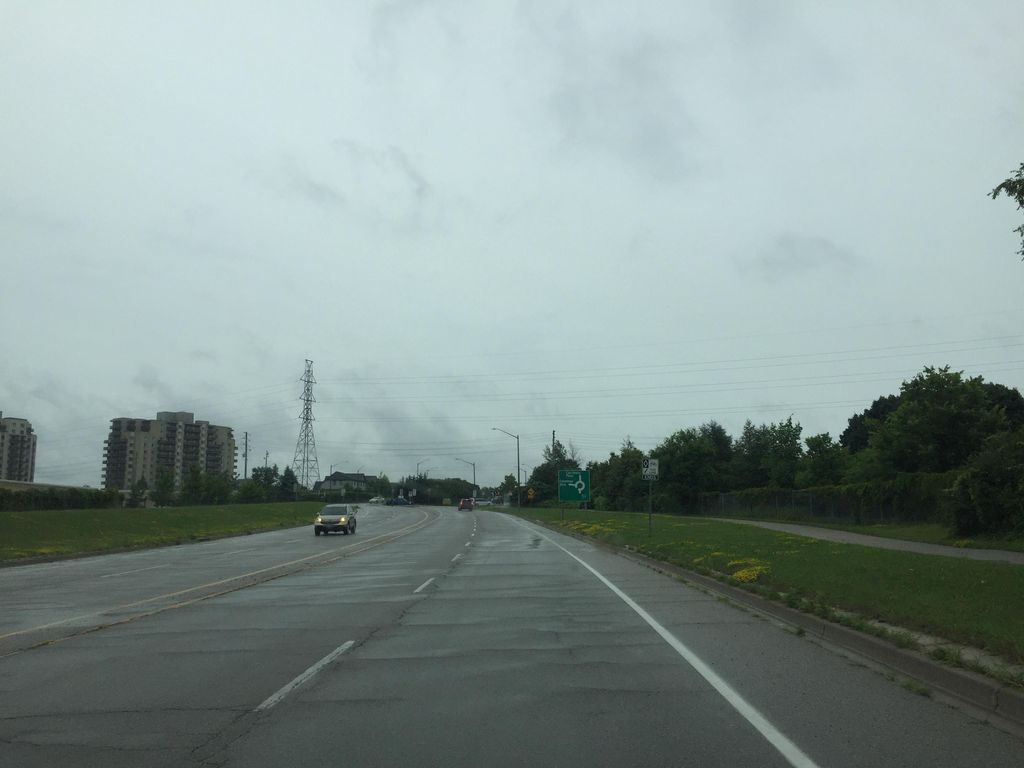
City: kitchener-waterloo